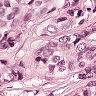
Metastatic tissue present: yes